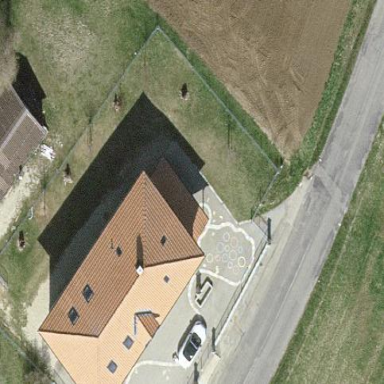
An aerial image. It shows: School building.